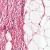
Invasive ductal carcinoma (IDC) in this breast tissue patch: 0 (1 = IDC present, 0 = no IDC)